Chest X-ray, PA view. Patient: 13 years old, sex M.
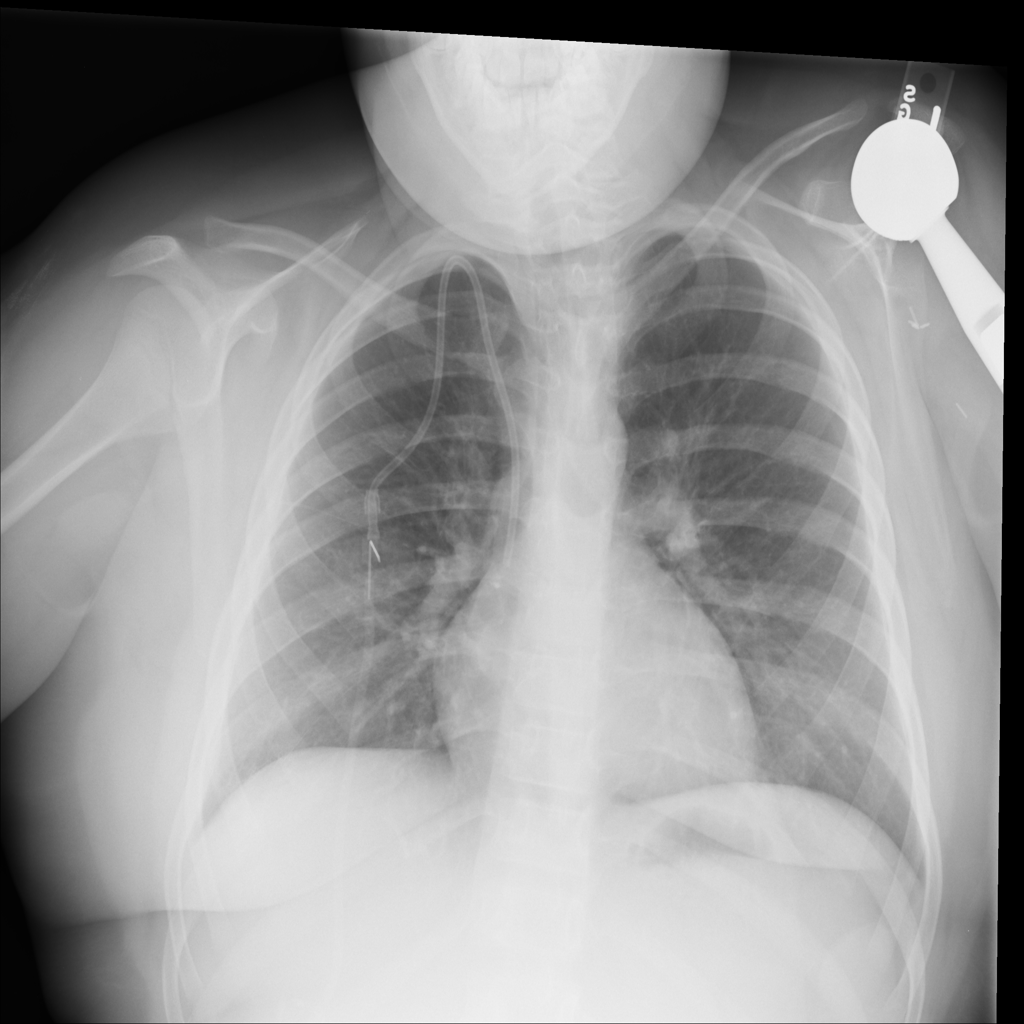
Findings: No Finding